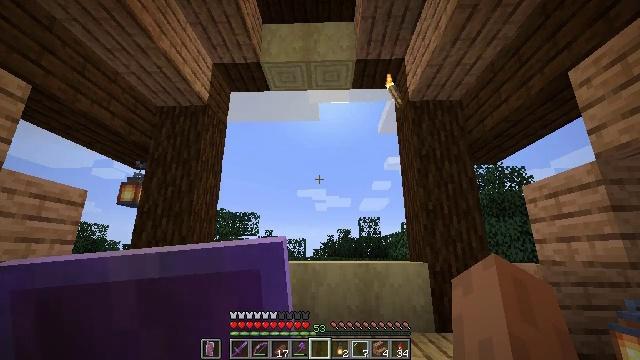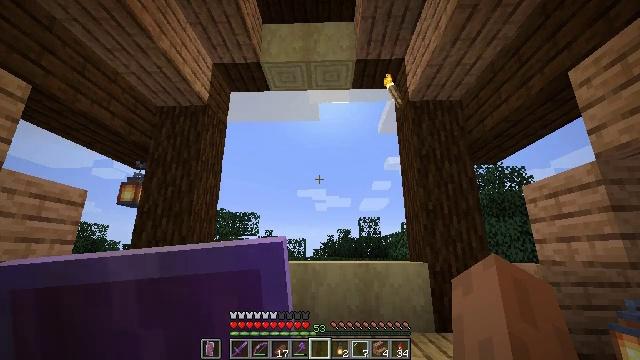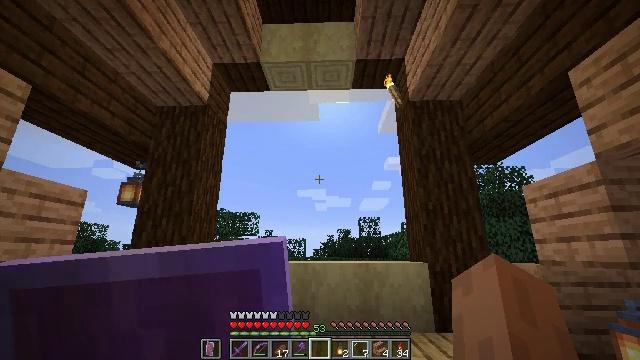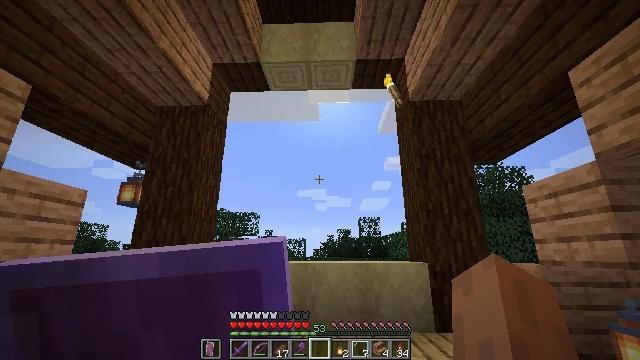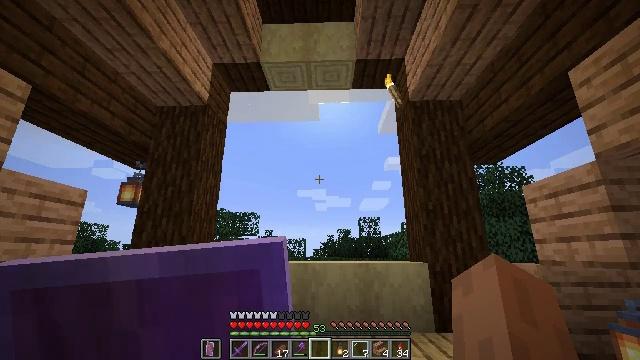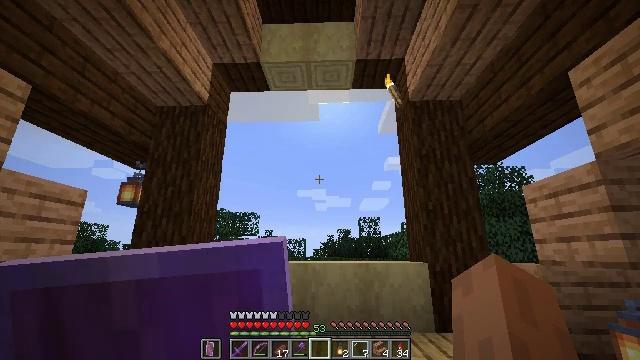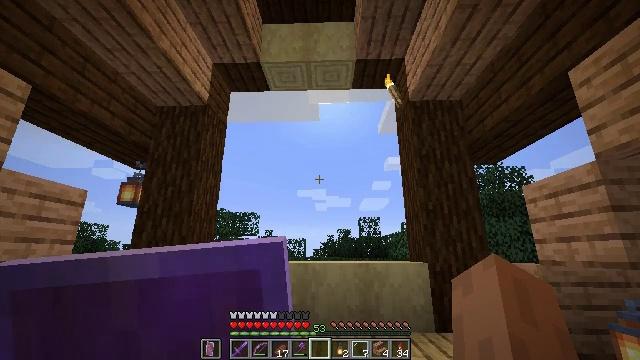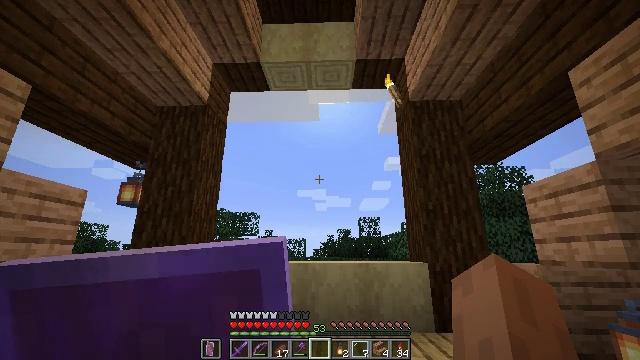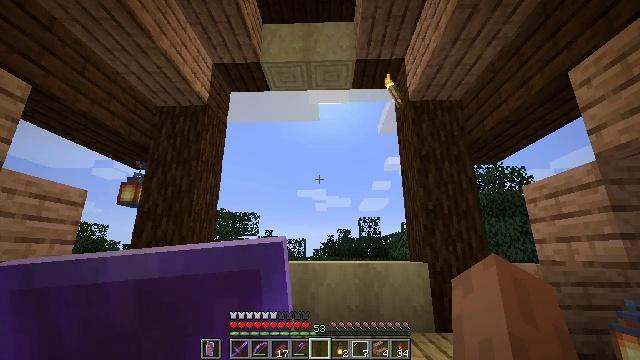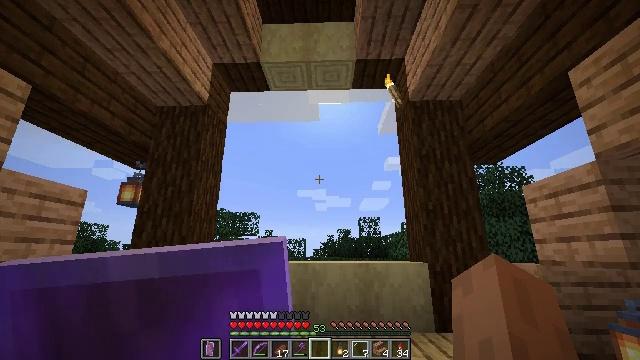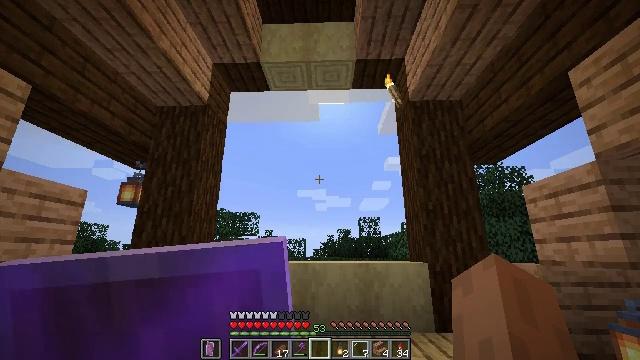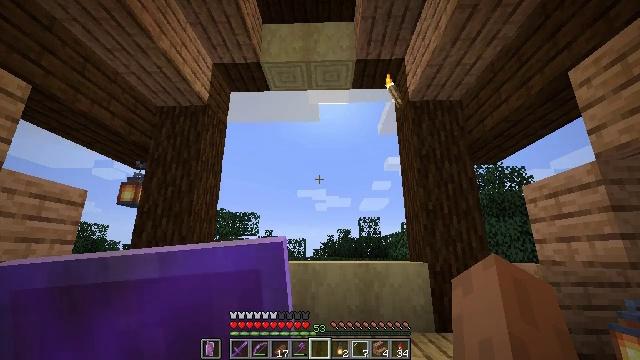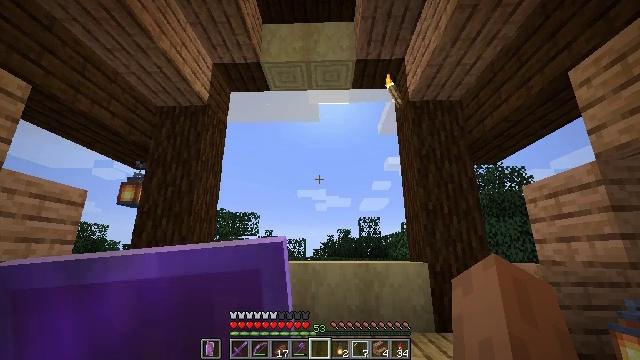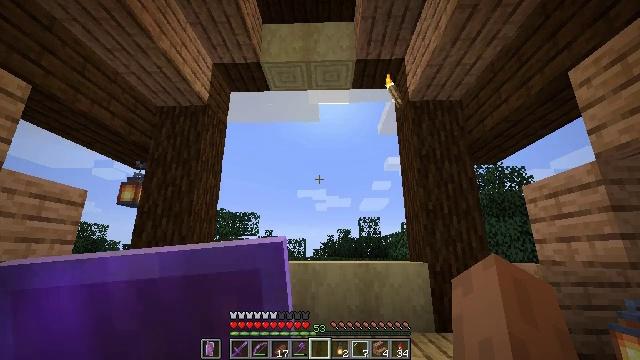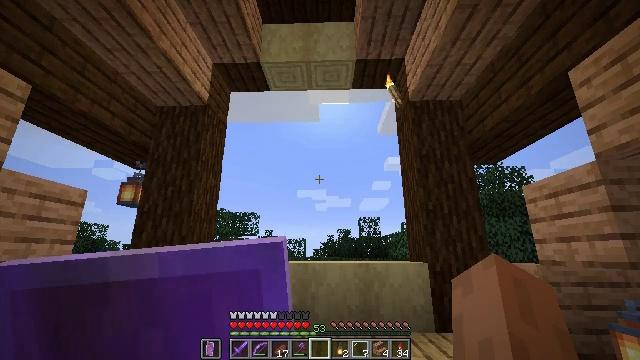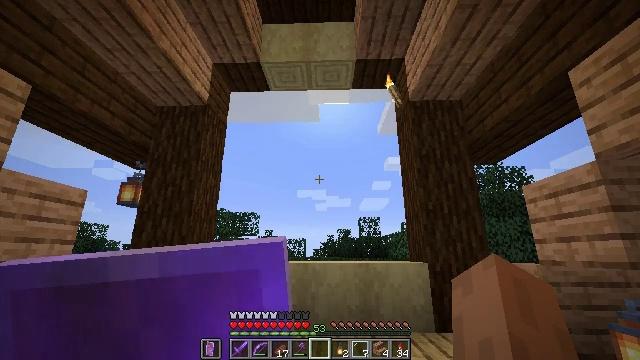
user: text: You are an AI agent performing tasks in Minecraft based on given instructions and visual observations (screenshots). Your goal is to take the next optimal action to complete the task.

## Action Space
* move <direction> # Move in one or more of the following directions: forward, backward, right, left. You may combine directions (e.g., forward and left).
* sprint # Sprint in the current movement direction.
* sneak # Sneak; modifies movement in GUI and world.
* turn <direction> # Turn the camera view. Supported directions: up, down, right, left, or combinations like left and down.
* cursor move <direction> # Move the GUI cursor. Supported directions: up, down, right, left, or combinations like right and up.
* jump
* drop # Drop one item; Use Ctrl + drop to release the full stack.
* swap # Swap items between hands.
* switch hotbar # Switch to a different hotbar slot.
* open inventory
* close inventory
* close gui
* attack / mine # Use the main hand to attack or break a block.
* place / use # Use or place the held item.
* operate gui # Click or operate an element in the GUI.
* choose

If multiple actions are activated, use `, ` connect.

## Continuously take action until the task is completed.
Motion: motion action
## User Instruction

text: Gather the stripped birch log from the tree.
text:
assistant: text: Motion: no_op
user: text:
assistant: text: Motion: no_op
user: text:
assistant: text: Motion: no_op
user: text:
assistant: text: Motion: no_op
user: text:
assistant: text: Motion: no_op
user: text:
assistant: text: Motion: no_op
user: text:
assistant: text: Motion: no_op
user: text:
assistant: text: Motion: no_op
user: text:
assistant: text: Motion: no_op
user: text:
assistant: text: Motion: no_op
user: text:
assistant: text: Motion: no_op
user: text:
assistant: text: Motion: no_op
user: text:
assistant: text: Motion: no_op
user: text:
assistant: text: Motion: no_op
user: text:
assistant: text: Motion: no_op
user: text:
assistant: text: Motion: no_op
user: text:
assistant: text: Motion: no_op
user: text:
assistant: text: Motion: no_op
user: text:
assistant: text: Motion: no_op
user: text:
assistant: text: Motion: no_op
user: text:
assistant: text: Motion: no_op
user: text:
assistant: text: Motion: no_op
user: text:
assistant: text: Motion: no_op
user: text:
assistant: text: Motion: no_op
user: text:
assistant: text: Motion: turn left and down
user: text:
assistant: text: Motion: turn left and down
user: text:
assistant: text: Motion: turn left and down
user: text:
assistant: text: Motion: no_op
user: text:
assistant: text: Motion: no_op
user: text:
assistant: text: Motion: no_op